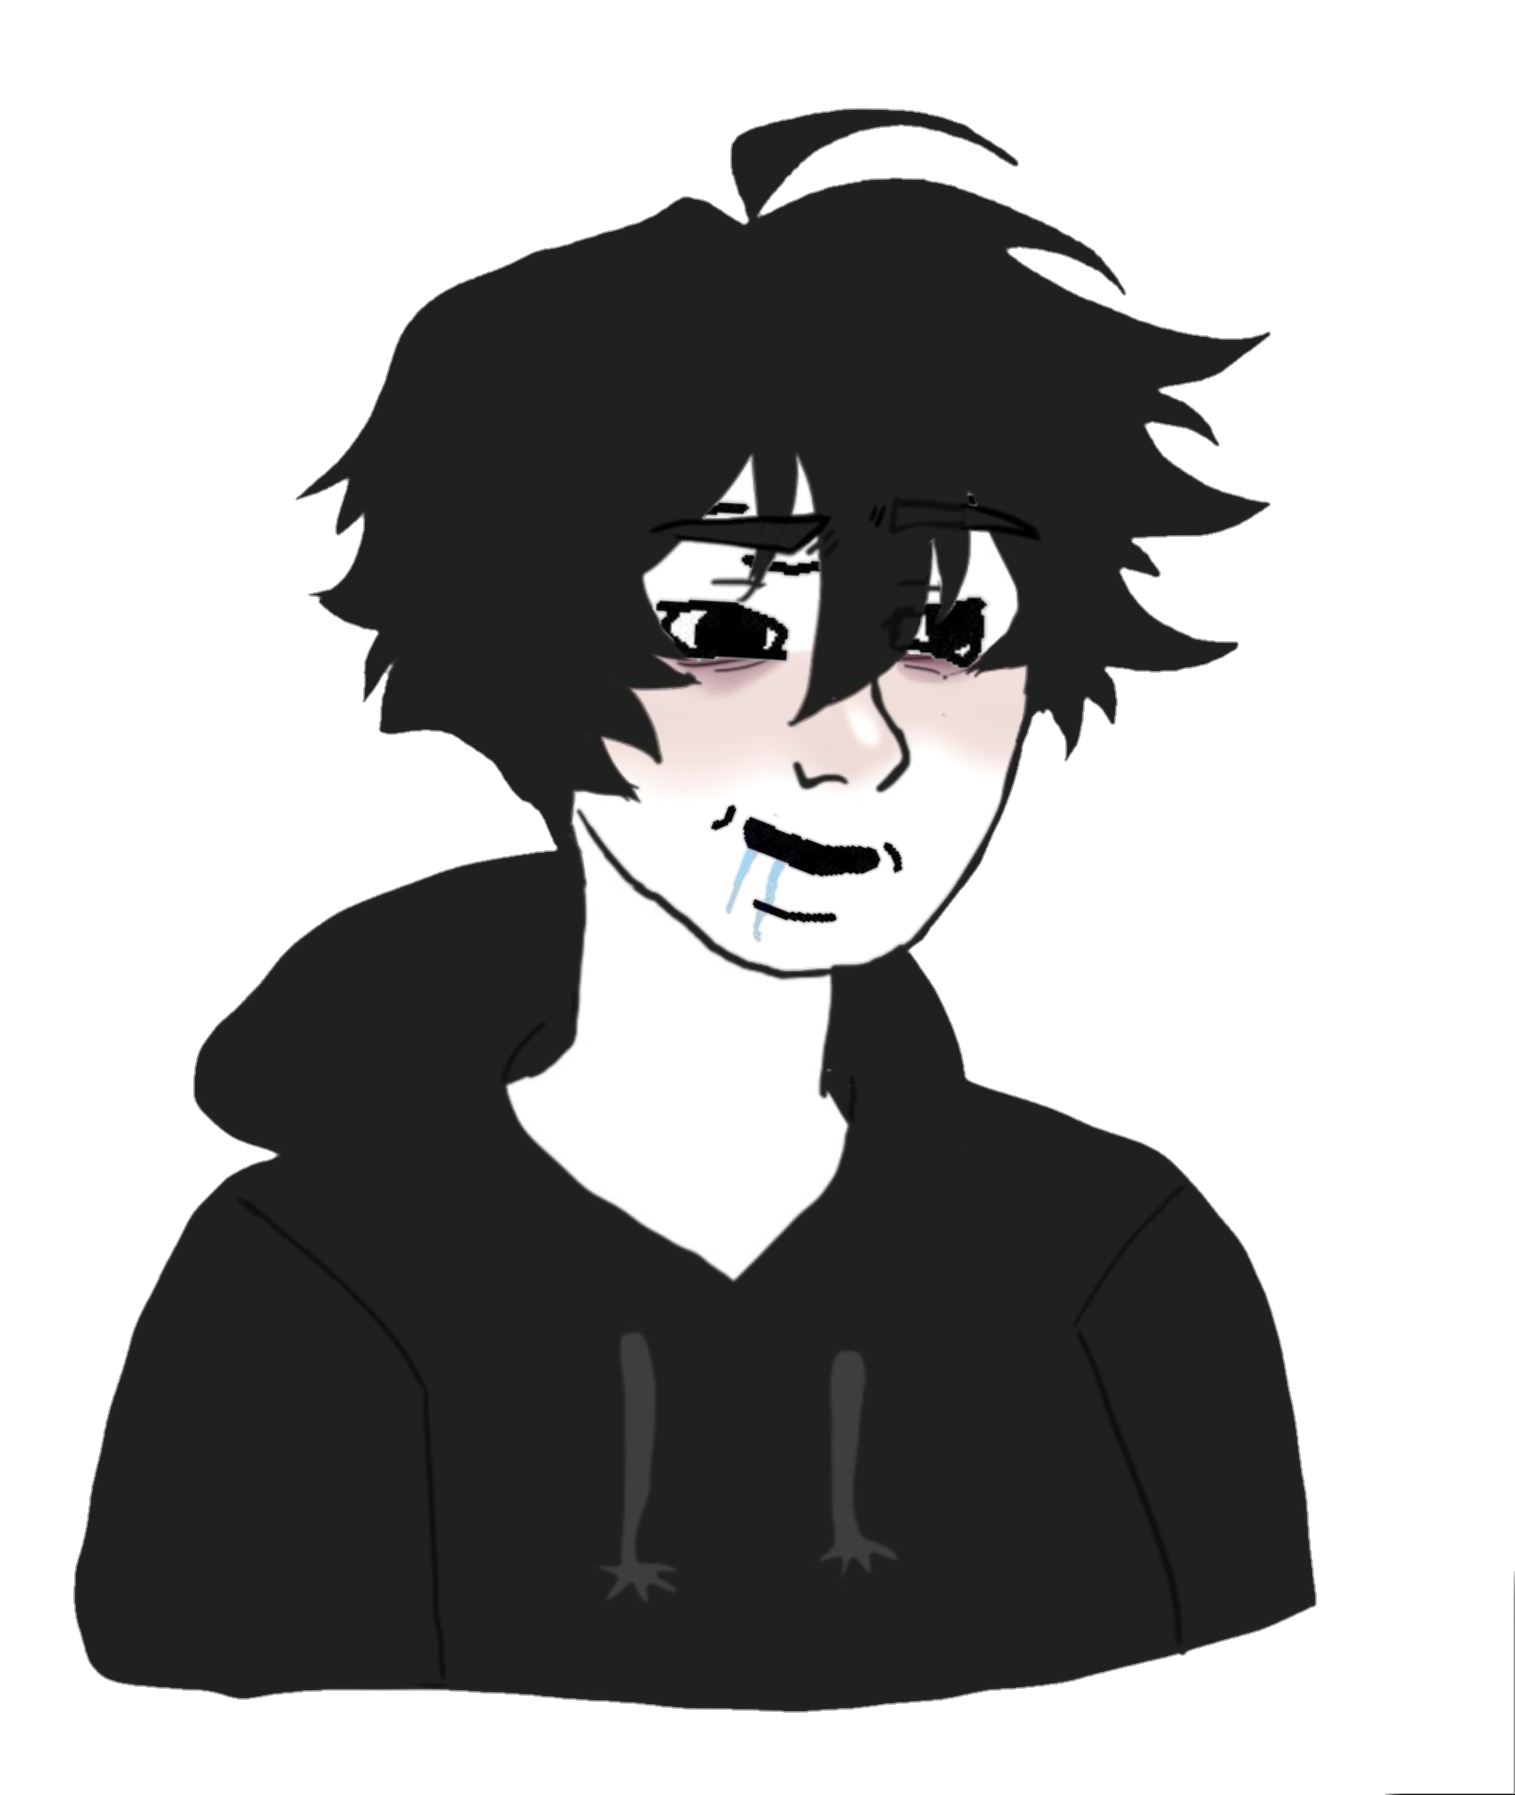
Label: 5_Twinkjak